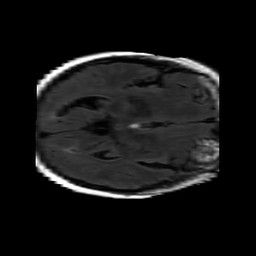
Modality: FLAIR
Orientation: axial
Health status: ill
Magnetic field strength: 3 T